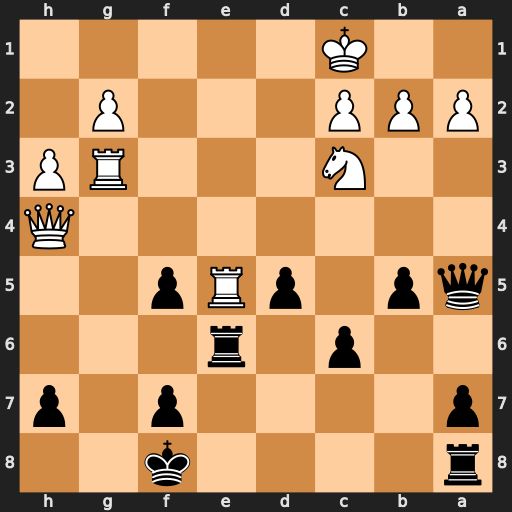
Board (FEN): r4k2/p4p1p/2p1r3/qp1pRp2/7Q/2N3RP/PPP3P1/2K5
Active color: b
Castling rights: -
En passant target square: -
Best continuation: Rxe5 Qh6+ Ke7